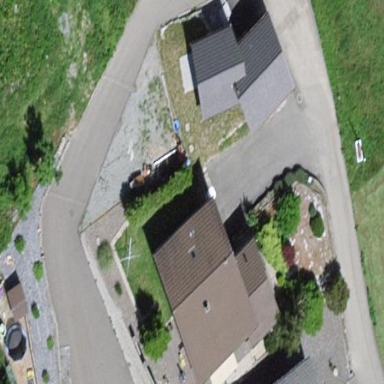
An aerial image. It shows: Simple and straightforward house.